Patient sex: M
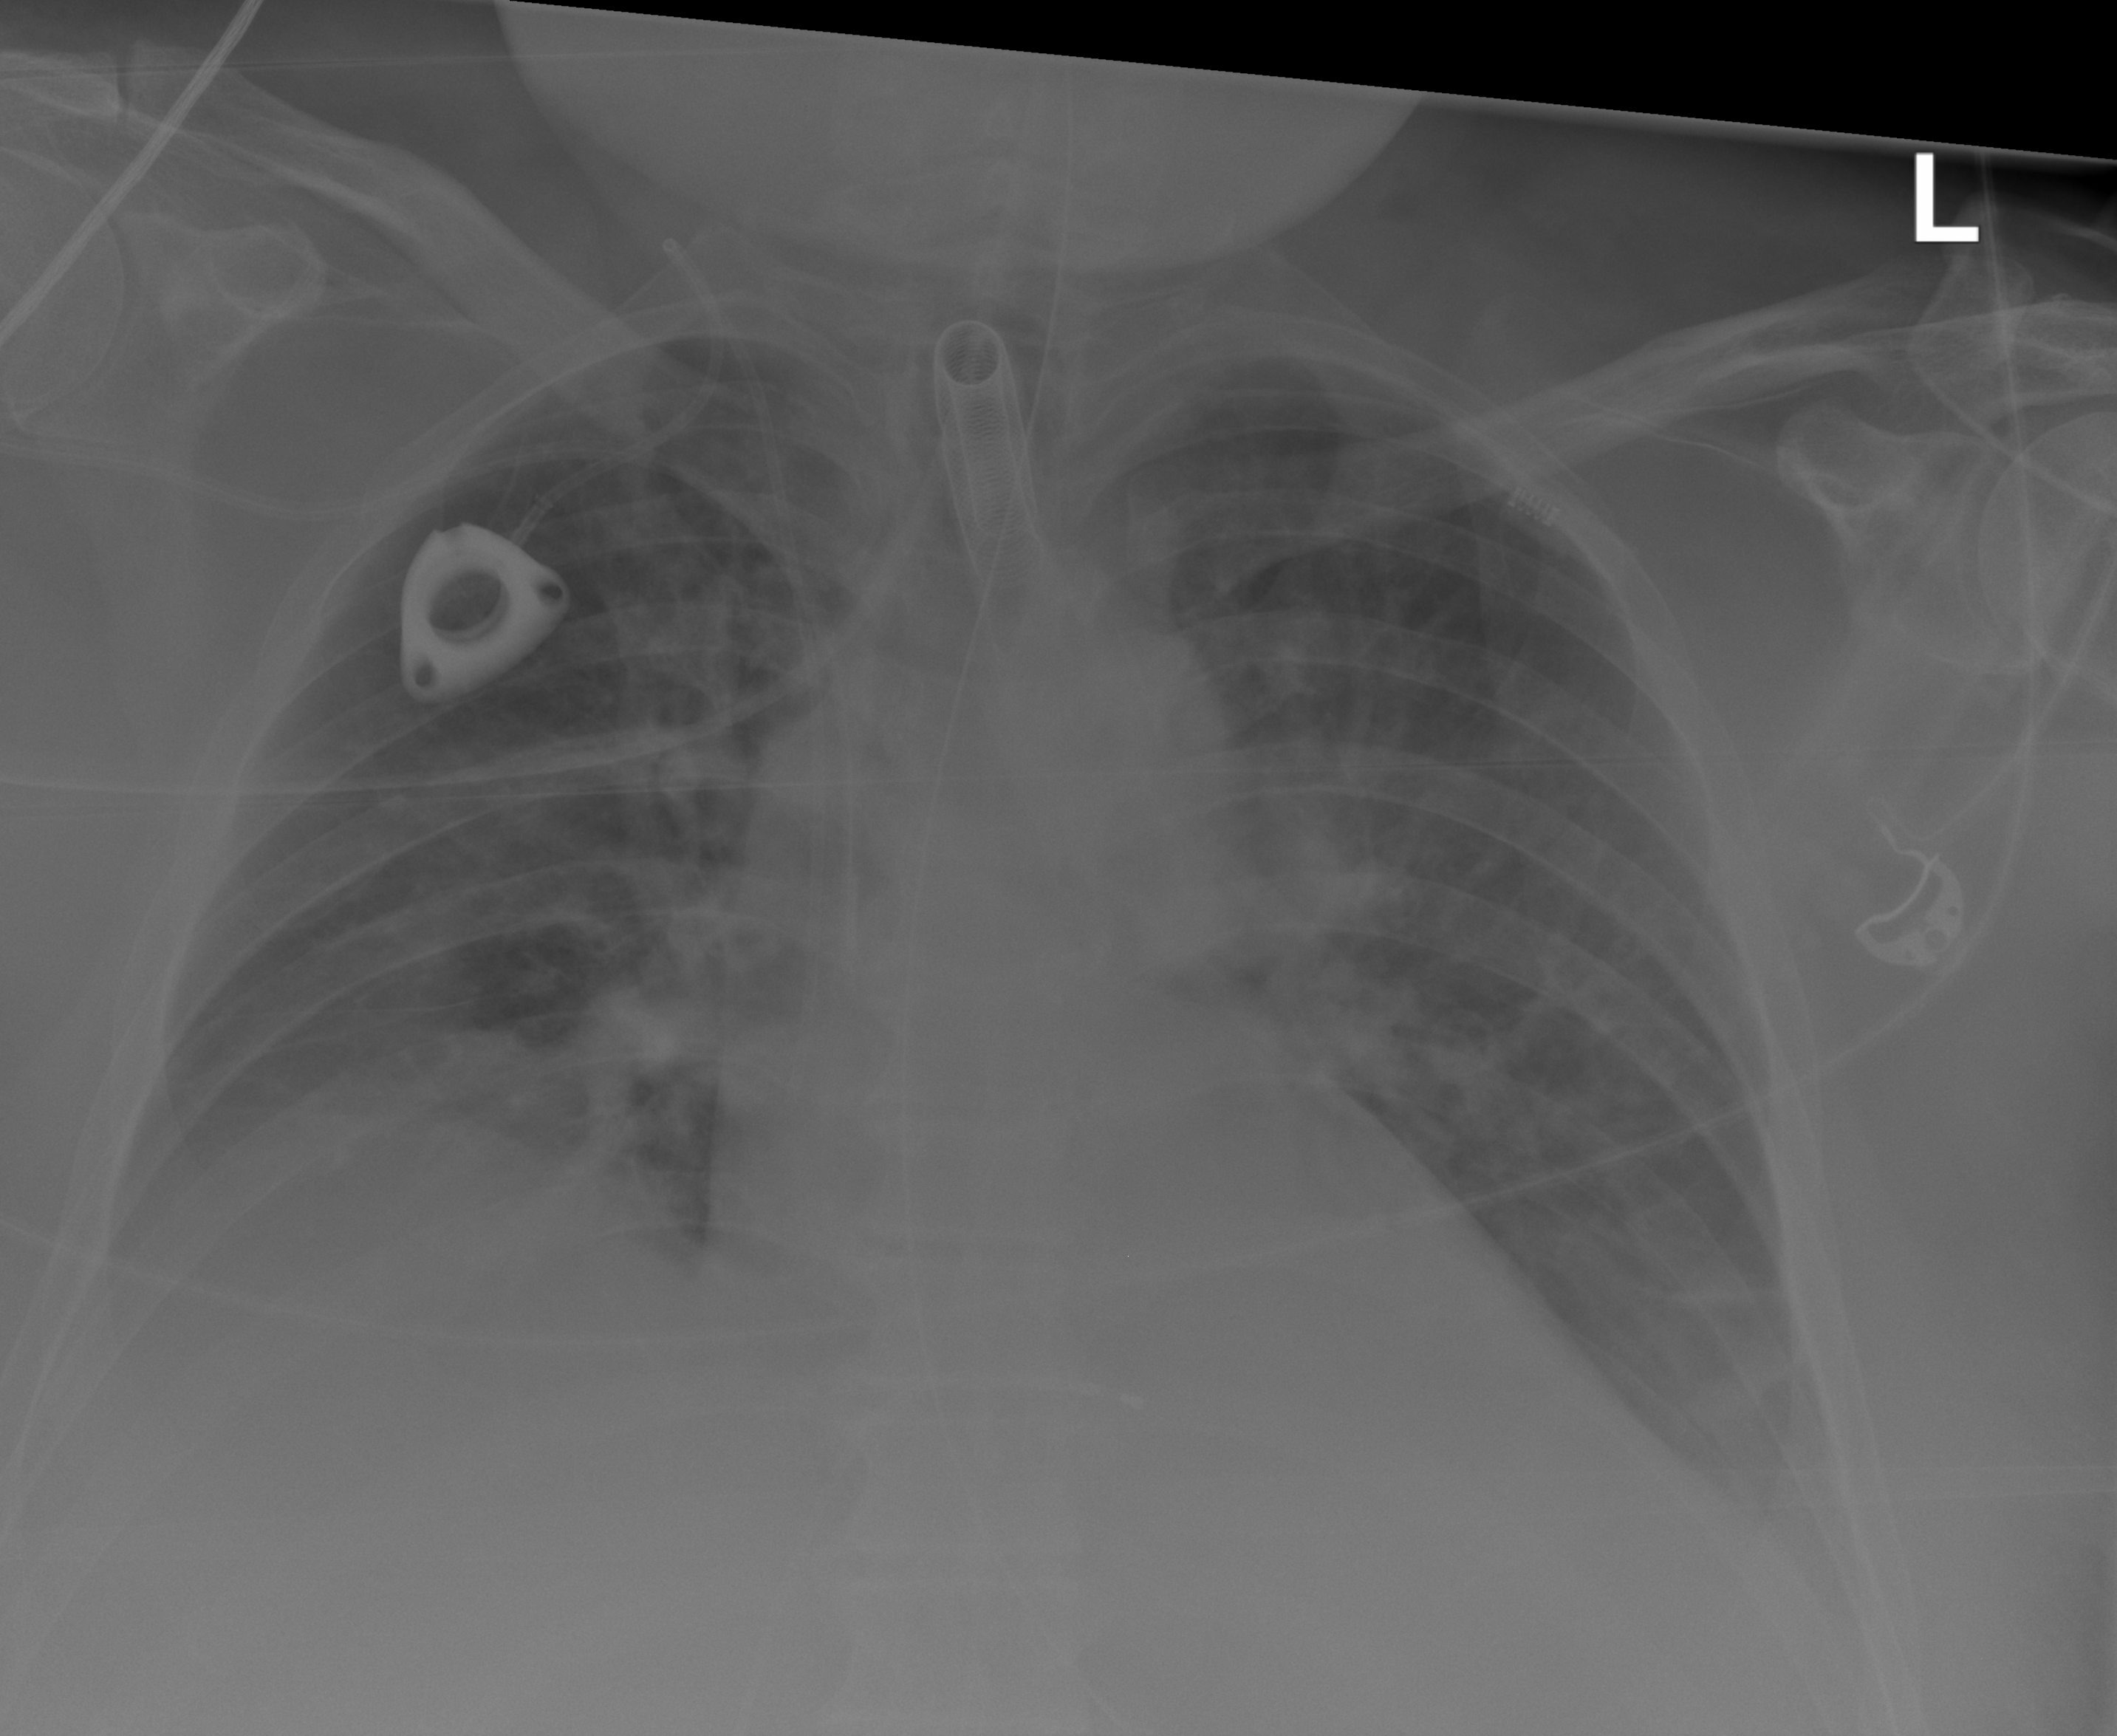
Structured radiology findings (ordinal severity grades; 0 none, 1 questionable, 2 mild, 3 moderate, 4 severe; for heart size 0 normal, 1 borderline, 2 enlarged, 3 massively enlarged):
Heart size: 0
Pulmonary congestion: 0
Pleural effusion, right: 2
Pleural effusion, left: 0
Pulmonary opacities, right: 0
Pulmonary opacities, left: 0
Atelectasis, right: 2
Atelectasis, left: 2